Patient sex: F
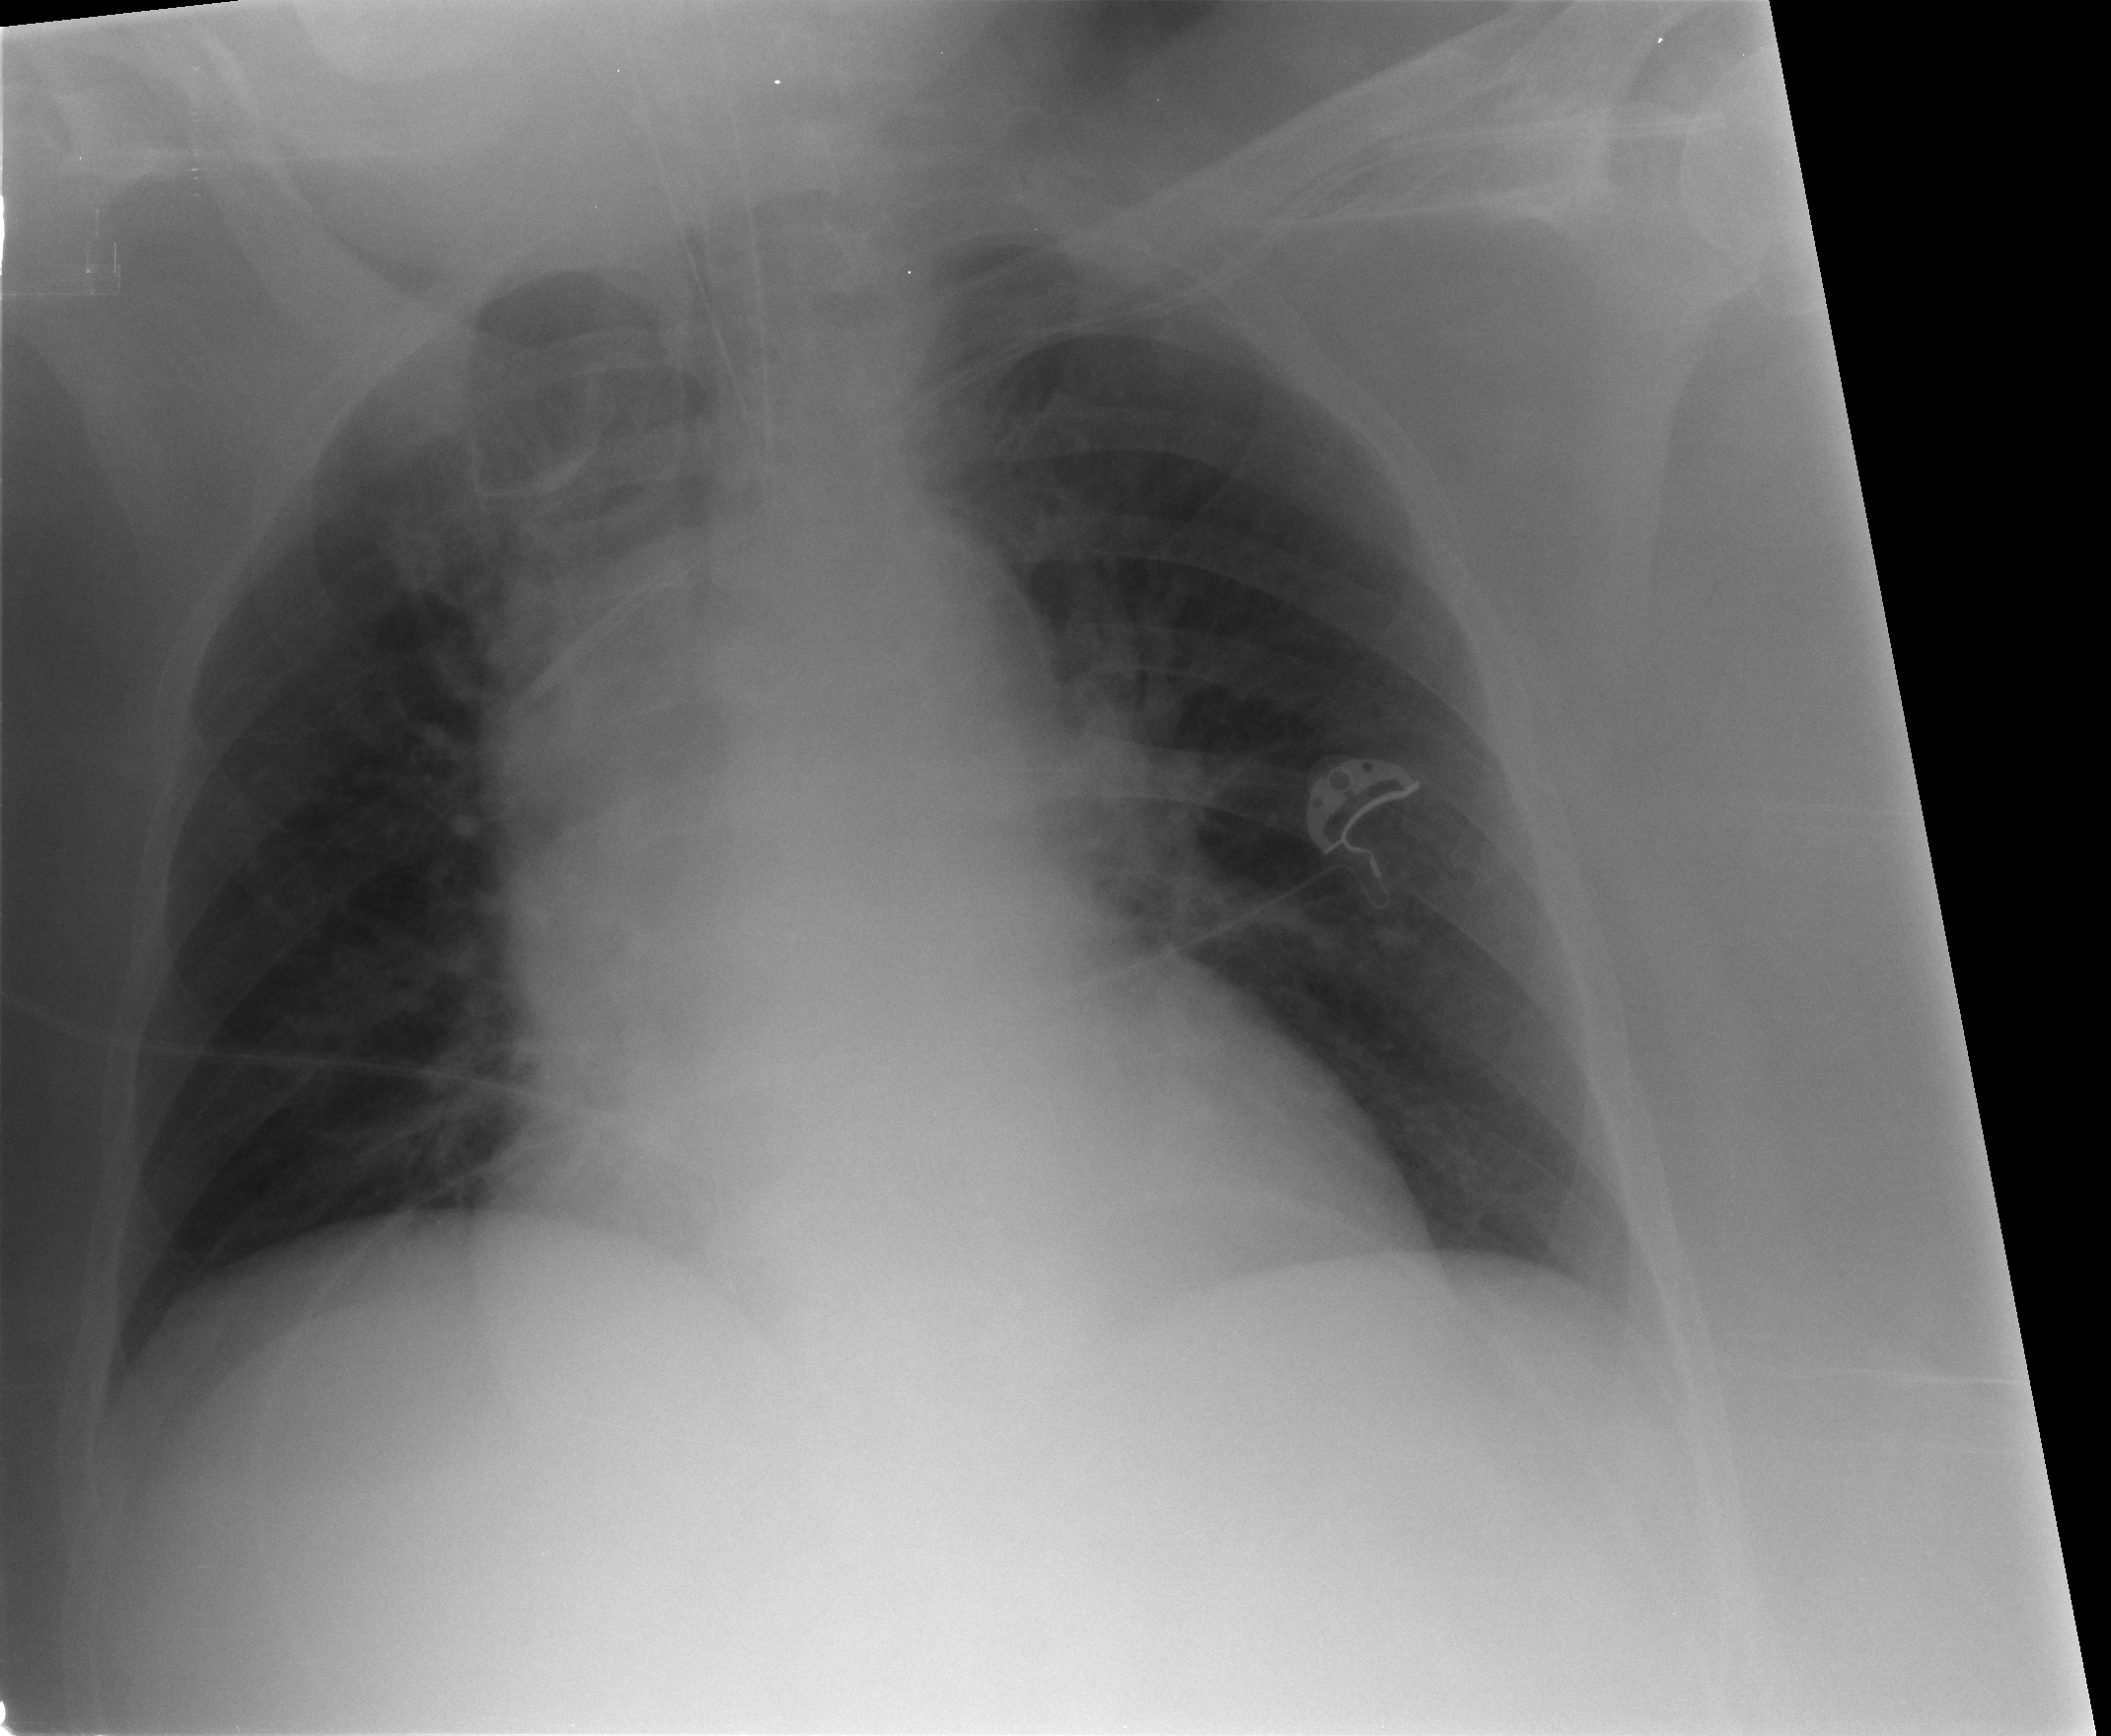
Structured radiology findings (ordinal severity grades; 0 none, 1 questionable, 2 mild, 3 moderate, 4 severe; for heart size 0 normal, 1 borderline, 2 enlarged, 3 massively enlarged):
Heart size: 1
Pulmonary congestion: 2
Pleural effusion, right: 0
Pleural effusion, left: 0
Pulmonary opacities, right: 0
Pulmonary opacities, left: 0
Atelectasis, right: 0
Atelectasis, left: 0